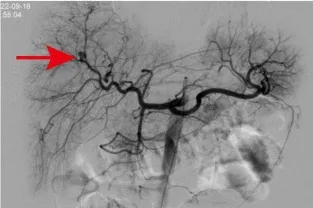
(C) Angiography revealed a pseudoaneurysm in a branch of the right hepatic artery.
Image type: radiology (ct)